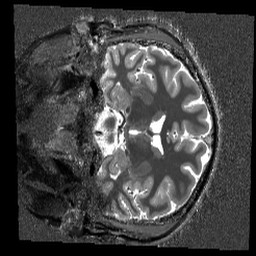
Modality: T1w
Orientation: coronal